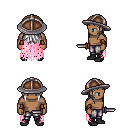
a pixel art fantasy rpg character, male body template, human, dark skin, pink tattered cape, metal pants, white unkempt hairstyle, chain helm, cloth bracers, black shoes, dagger, four views (front, back, left, right), 2x2 character sprite sheet, small pixel art, hard edges, no anti-aliasing